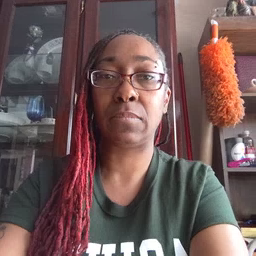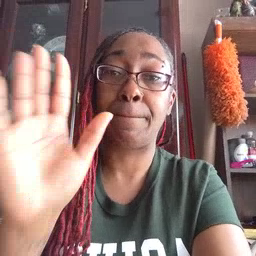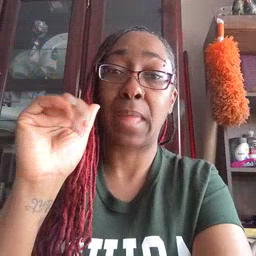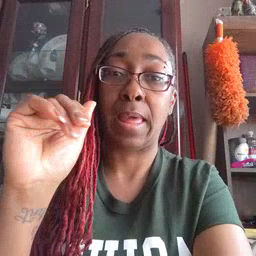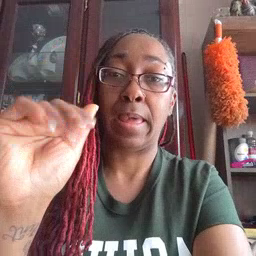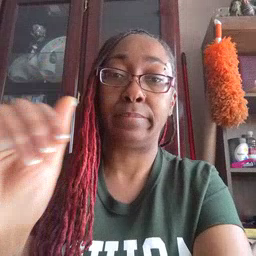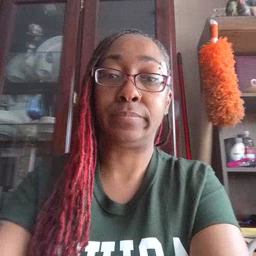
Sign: bye